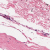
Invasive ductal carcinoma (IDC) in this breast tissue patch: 0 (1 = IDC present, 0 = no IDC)